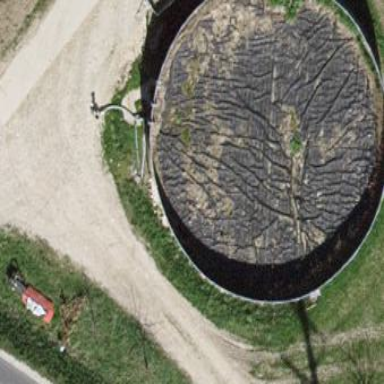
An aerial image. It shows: Storage tank with man-made structure.